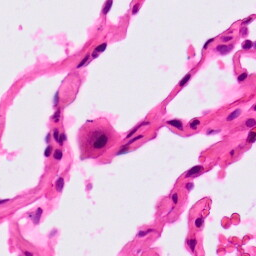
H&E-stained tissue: Lung